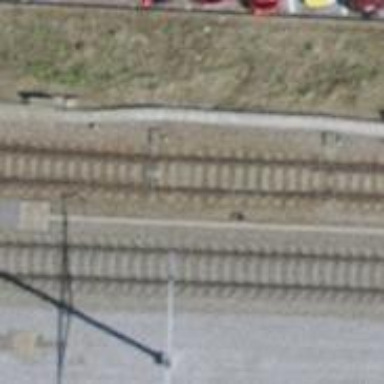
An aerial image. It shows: Railway switch with turnout to the right.